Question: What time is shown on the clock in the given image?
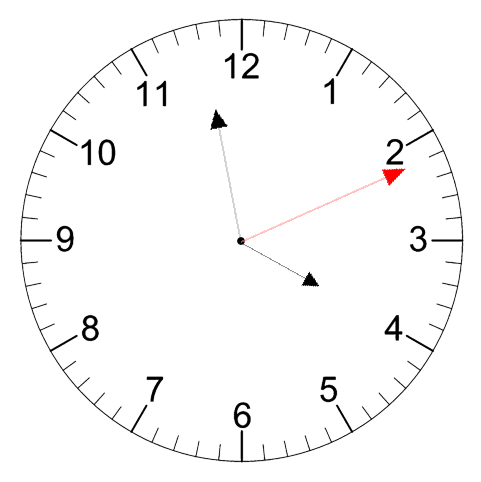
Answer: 03:58:11